Question: I'm creating a windows application using C# whereby I'm accessing an empty Access database which contains two tables: Provinces and Locations. I'm working on the form that just deals with the Provinces table which looks like this:

This is a subform. When it is open, I can insert/update records etc. Whenever I make a change, I click on the Load Table button to display the changes in the DataGridView object.
If I close this subform and show it again, I can click on the Load Table button and recall all the data for display in the DataGridView object. However, if I close down the application altogether, then I lose all my data. I prove this by double clicking the database file to launch it in Access where I can see that the data is definitely gone. This has become a mystery as I can't figure out why the data doesn't persist in the file. Please advise.
Below is the code for the form. You can see from my methods that I'm careful to close the connection object each and every time I perform a function. So I'm at a loss as to why I keep losing the data on application close?
'''
using System;
using System.Collections.Generic;
using System.ComponentModel;
using System.Data;
using System.Data.OleDb;
using System.Drawing;
using System.Linq;
using System.Text;
using System.Threading.Tasks;
using System.Windows.Forms;
namespace GTI_Taxi_Pricing
{
public partial class frmProv : Form
{
private OleDbConnection connection = new OleDbConnection();
public frmProv()
{
InitializeComponent();
connection.ConnectionString = @"Provider=Microsoft.ACE.OLEDB.12.0;Data Source=TaxiDB.accdb;Persist Security Info=False;";
}
private void btnLoad_Click(object sender, EventArgs e)
{
try
{
connection.Open();
OleDbCommand command = new OleDbCommand();
command.Connection = connection;
String query = "SELECT * FROM Provinces;";
command.CommandText = query;
OleDbDataAdapter da = new OleDbDataAdapter(command);
DataTable dt = new DataTable();
da.Fill(dt);
dataGridView1.DataSource = dt;
connection.Close();
}
catch(Exception ex)
{
MessageBox.Show("Error: " + ex);
}
}
private void btnSave_Click(object sender, EventArgs e)
{
if (txtName.Text == "")
{
MessageBox.Show("The name field must have a value.");
return;
}
try
{
connection.Open();
OleDbCommand command = new OleDbCommand();
command.Connection = connection;
command.CommandText = "INSERT INTO Provinces (name) VALUES ('" + txtName.Text + "')";
command.ExecuteNonQuery();
MessageBox.Show("Data Saved");
connection.Close();
}
catch(Exception ex)
{
MessageBox.Show("Error: " + ex);
}
}
private void btnNewRecord_Click(object sender, EventArgs e)
{
txtID.Text = "";
txtName.Text = "";
}
private void btnEdit_Click(object sender, EventArgs e)
{
if (txtID.Text == "")
{
MessageBox.Show("The id field must have a value.");
return;
}
if(txtName.Text == "")
{
MessageBox.Show("The name field must have a value.");
return;
}
try
{
connection.Open();
OleDbCommand command = new OleDbCommand();
command.Connection = connection;
command.CommandText = "UPDATE Provinces SET name='" + txtName.Text + "' WHERE id=" + txtID.Text + ";";
command.ExecuteNonQuery();
MessageBox.Show("Data Update Successful.");
connection.Close();
}
catch (Exception ex)
{
MessageBox.Show("Error: " + ex);
}
}
private void btnDelete_Click(object sender, EventArgs e)
{
if (txtID.Text == "")
{
MessageBox.Show("The id field must have a value.");
return;
}
try
{
connection.Open();
OleDbCommand command = new OleDbCommand();
command.Connection = connection;
command.CommandText = "DELETE FROM Provinces WHERE id=" + txtID.Text + ";";
command.ExecuteNonQuery();
MessageBox.Show("Record Deleted Successfully.");
connection.Close();
}
catch (Exception ex)
{
MessageBox.Show("Error: " + ex);
}
}
private void dataGridView1_CellContentClick(object sender, DataGridViewCellEventArgs e)
{
if(e.RowIndex >= 0)
{
DataGridViewRow row = dataGridView1.Rows[e.RowIndex];
txtID.Text = row.Cells[0].Value.ToString();
txtName.Text = row.Cells[1].Value.ToString();
}
}
}
'''
}
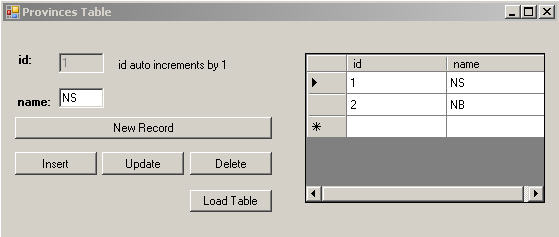
Answer: This is a common scenario with file based database (or attached database files)
Your connection string refers to the database without using any path.
This means that your database is located in the same directory where your application runs.
You don't have any problem inserting, modifying or deleting data but you loose everything when you restart the app from INSIDE a Visual Studio Debug Session.
Now, if you look at your project files you probably have the database file listed between the other files. Between the properties of this database file you will notice the property 'Copy to the Output directory' and its value set to 'Copy Always'.
This means that every time you restart your application from inside the Visual Studio environment that file is copied from the project folder to the output directory (usually BIN\DEBUG or BIN+\DEBUG) but this destroys the database used in the previous run removing the data inserted modified or deleted
Change the property 'Copy to Output Directory' to 'Copy Never' or 'Copy if Newer'
However 'Copy If Newer' presents another problem with MS-Access. If you open the database file located in your project directory using Access o using the Server Connection window of Visual Studio the file is immediately modified also if you don't change anything and thus the Copy If Newer will execute the copy to the output directory